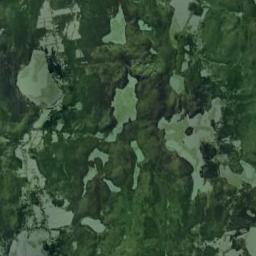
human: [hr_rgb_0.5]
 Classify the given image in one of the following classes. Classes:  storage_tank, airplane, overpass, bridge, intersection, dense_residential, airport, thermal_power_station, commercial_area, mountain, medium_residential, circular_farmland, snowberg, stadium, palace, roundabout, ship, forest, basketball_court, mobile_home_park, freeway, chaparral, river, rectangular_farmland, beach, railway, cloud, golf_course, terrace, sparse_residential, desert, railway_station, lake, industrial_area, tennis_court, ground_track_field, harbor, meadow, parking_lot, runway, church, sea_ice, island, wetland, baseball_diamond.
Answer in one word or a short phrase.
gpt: wetland